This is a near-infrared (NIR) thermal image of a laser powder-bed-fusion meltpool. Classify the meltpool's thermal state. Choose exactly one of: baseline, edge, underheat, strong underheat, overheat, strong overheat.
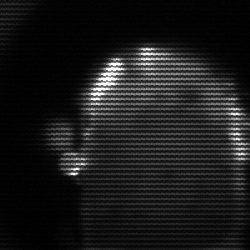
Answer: baseline